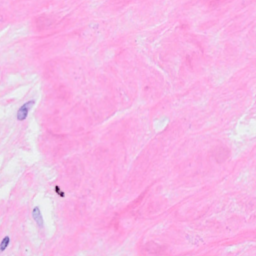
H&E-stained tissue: Breast